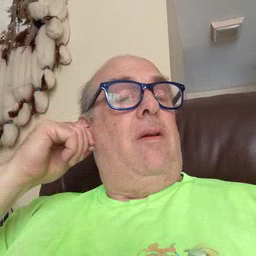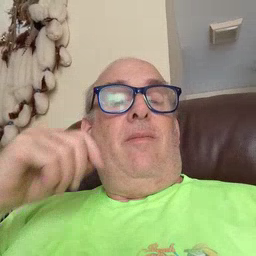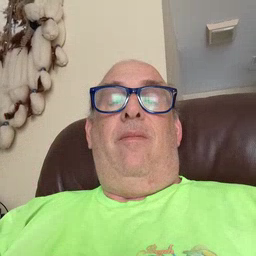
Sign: ear